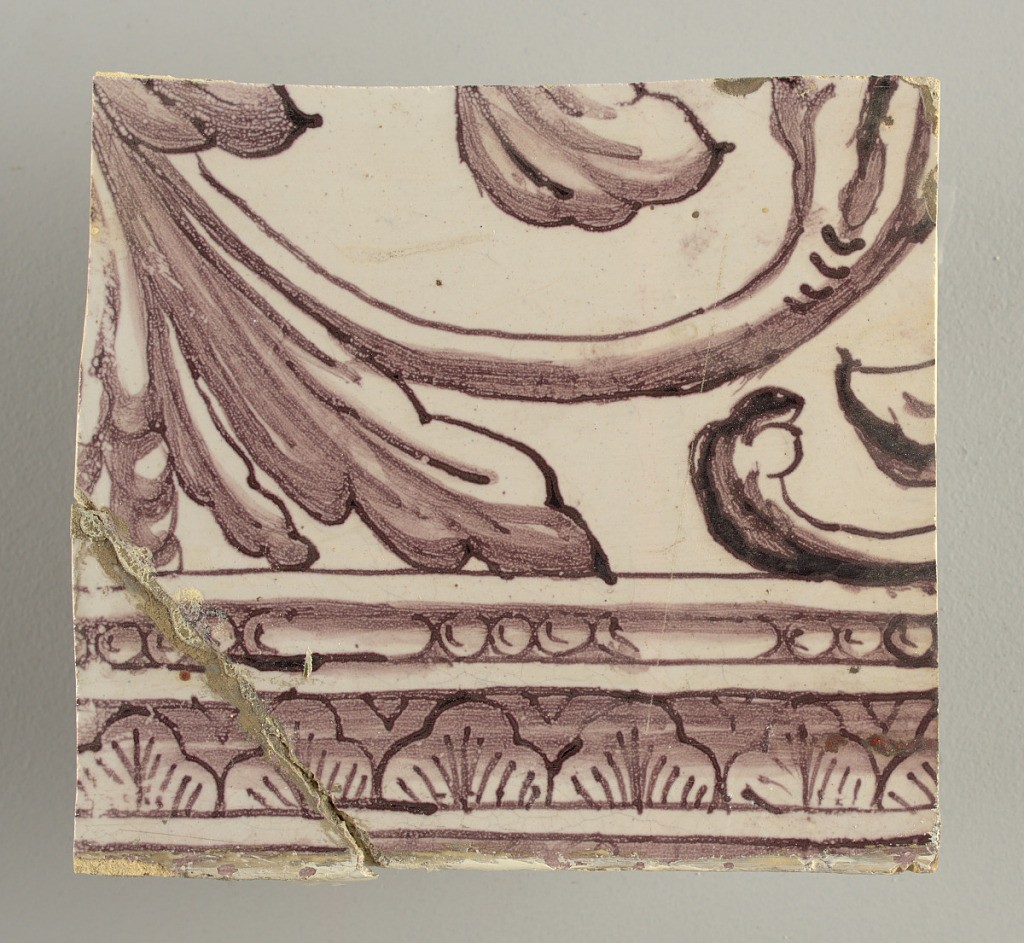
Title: Wall facing
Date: ca. 1725
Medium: Tin-glazed earthenware, underglaze
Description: Horizontal rectangle.  Thirty-seven tiles wide and twenty-one high with opening for door or window nineteen and one-half tiles high and twelve wide.  To left and right of opening, centered canopy above. Left, woman representing Hope, right, a sculputure urn.  Centered above opening, a mascaron.  Arabesque design of foliage.